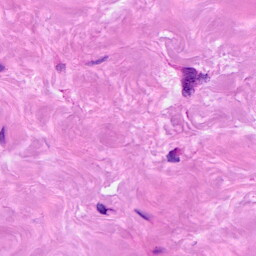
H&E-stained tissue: Breast